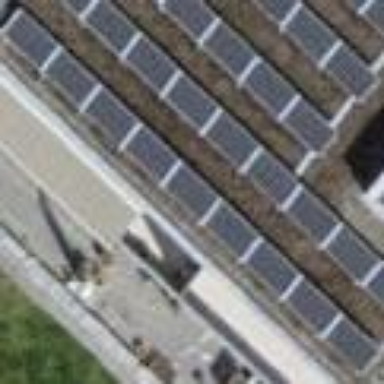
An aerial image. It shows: Solar power generator using photovoltaic method with solar photovoltaic panel types.